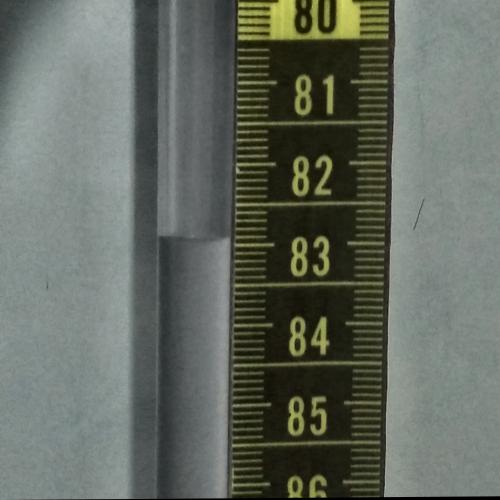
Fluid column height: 82.9 cm